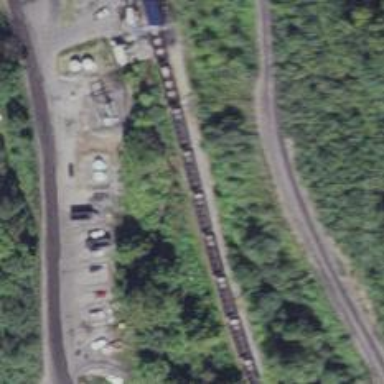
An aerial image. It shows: Railway spur service.